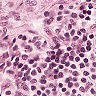
Metastatic tissue present: yes